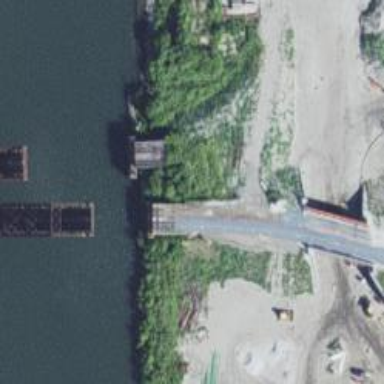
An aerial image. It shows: Abandoned railroad bridge.